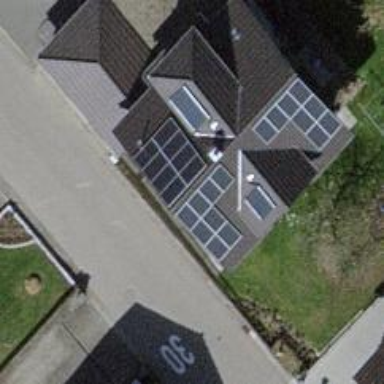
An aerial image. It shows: Solar power generator using photovoltaic panels.